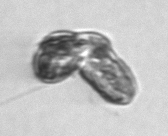
Label: Karenia